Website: slack
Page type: billing-address
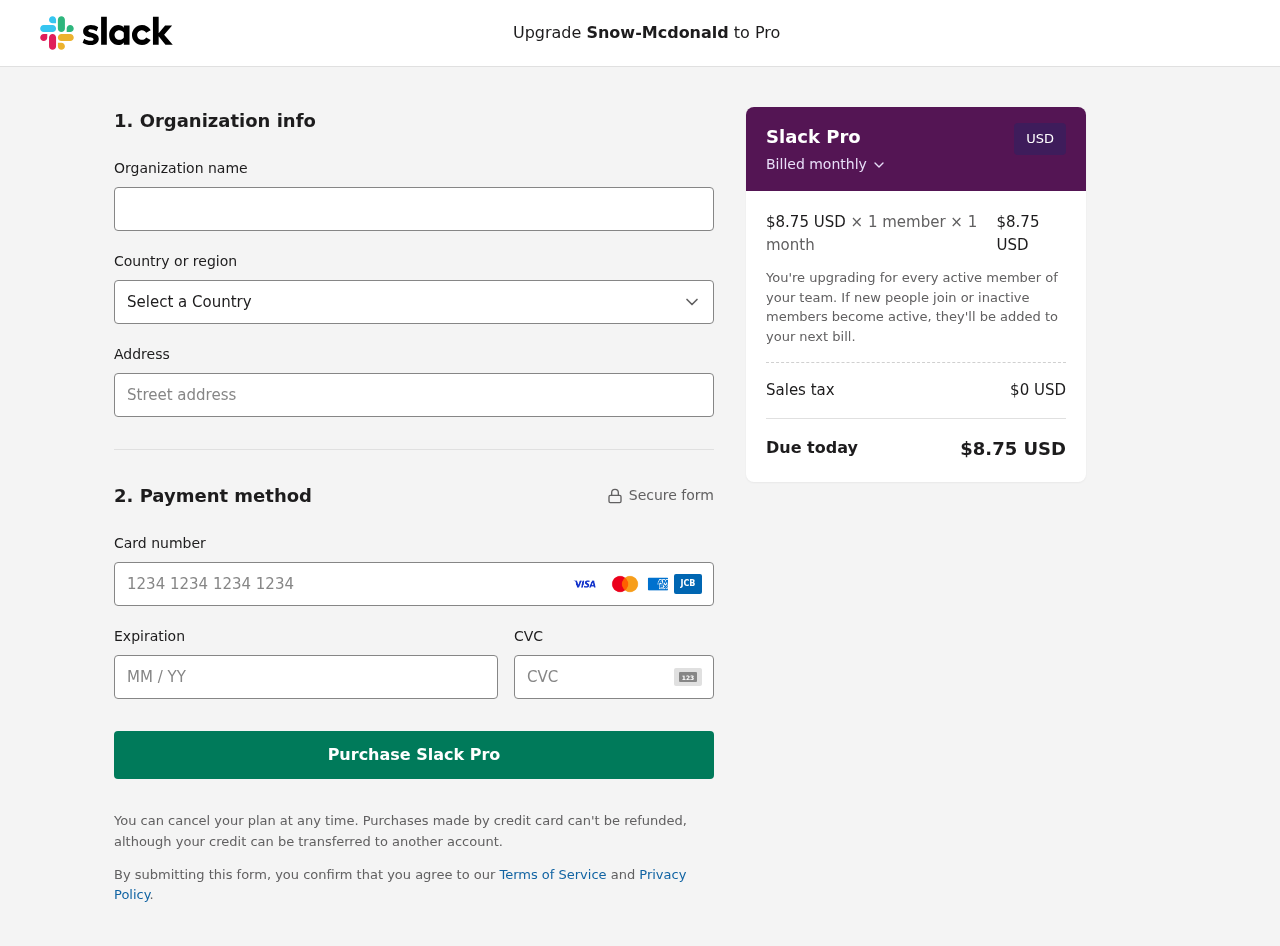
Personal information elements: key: PII_CARD_CVV
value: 7878
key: PII_CARD_EXPIRY
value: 11/29
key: PII_CARD_NUMBER
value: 3733 4013 3928 514
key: PII_COMPANY
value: Snow-Mcdonald
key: PII_COUNTRY
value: United States
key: PII_STREET
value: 12357 Butler Road Apt. 365
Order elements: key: ORDER_PRICE_PER_MEMBER
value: $8.75 USD
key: ORDER_MEMBER_COUNT
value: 1
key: ORDER_MONTH_COUNT
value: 1
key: ORDER_SUBTOTAL
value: $8.75 USD
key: ORDER_TAX
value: $0
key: ORDER_TOTAL
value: $8.75 USD